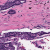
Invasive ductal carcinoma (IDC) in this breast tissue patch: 0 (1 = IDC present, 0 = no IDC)